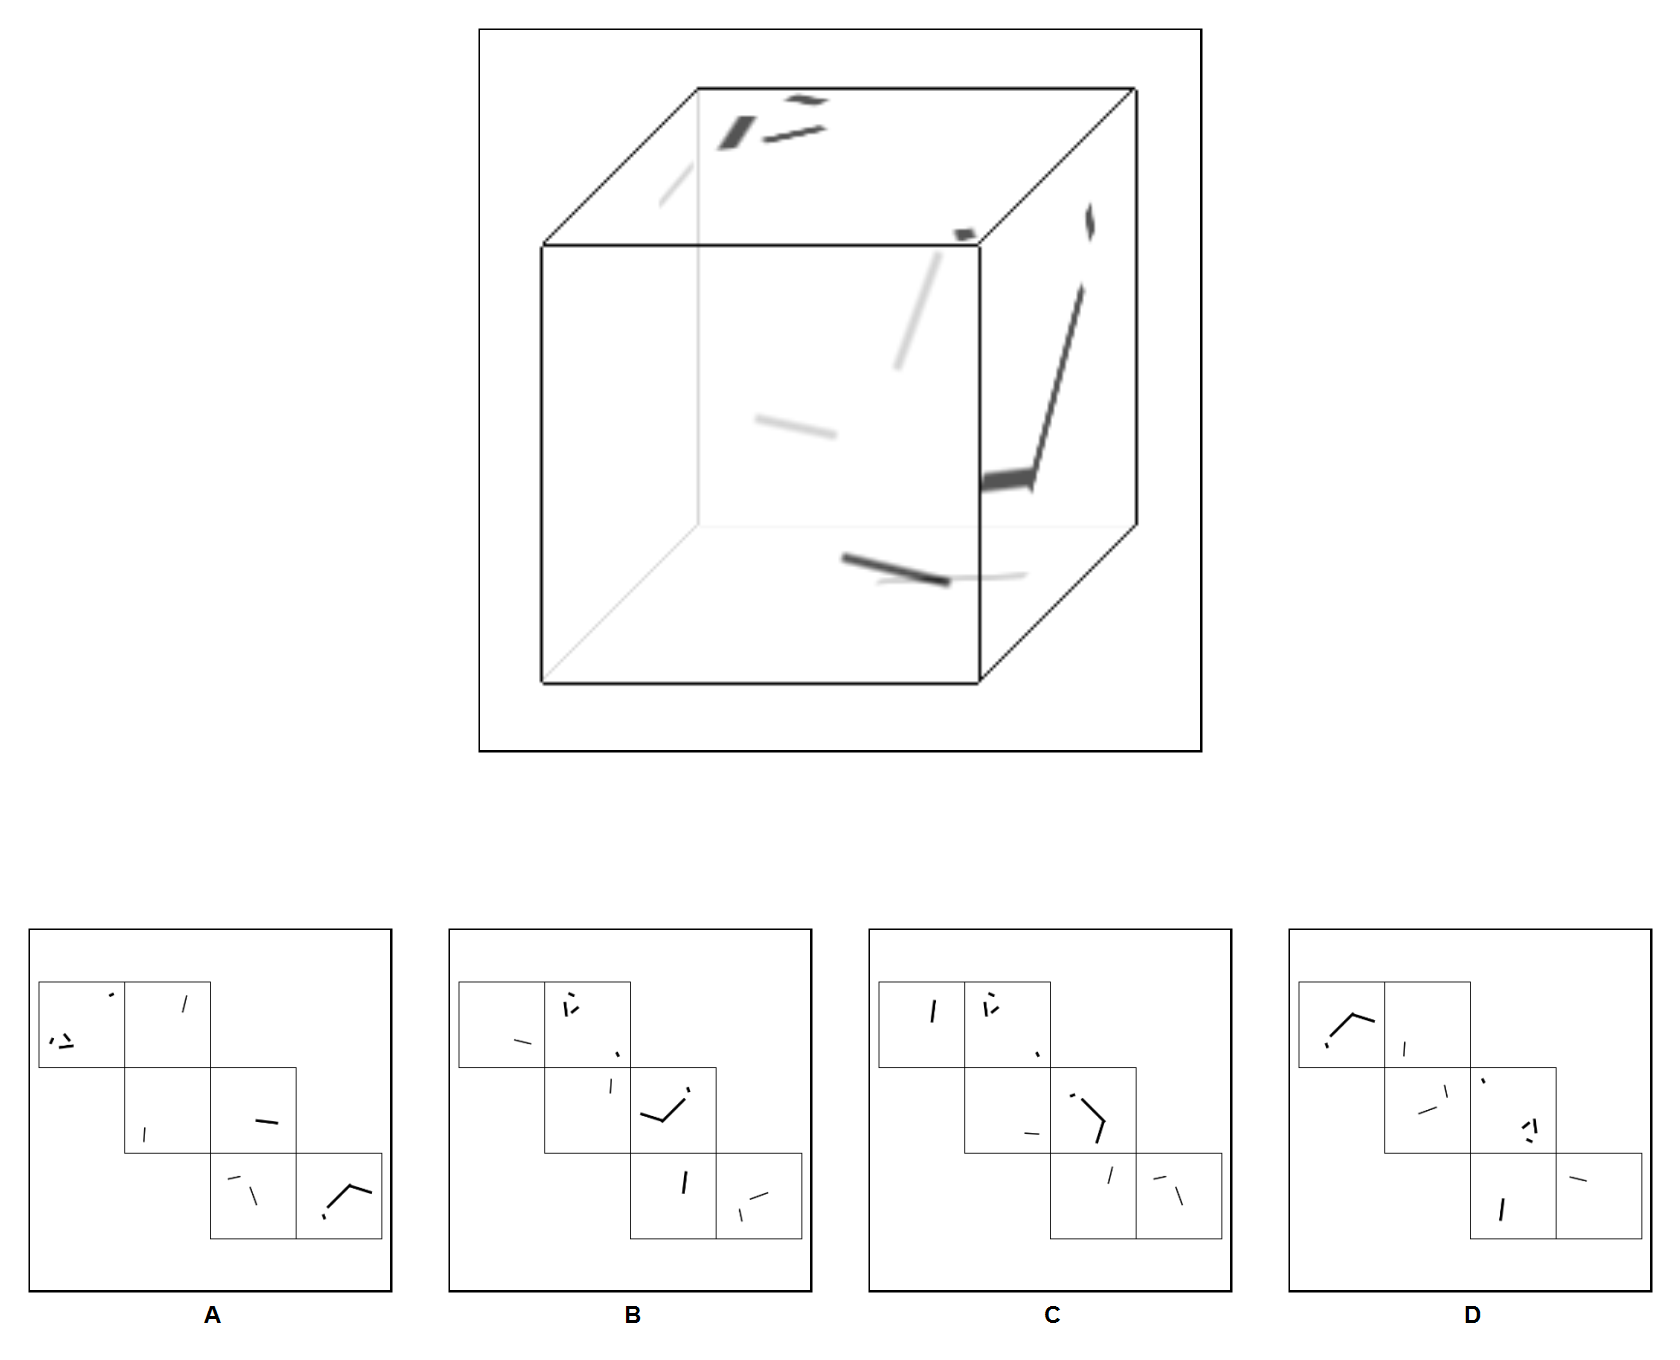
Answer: A